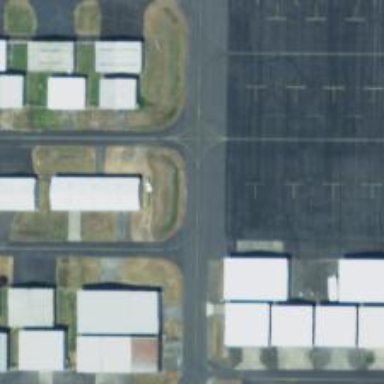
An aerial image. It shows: View of taxiway at the airport.